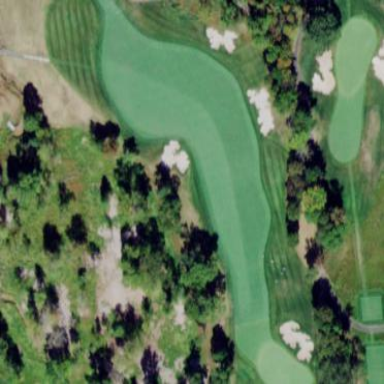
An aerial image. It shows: Area with grass used as rough in golf course.